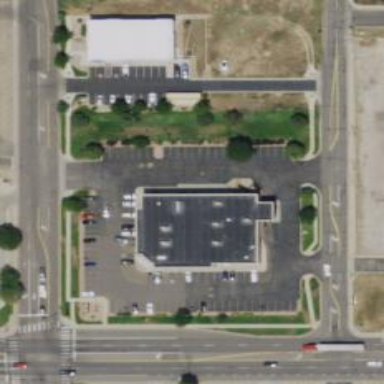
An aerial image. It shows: Pharmacy providing healthcare services.